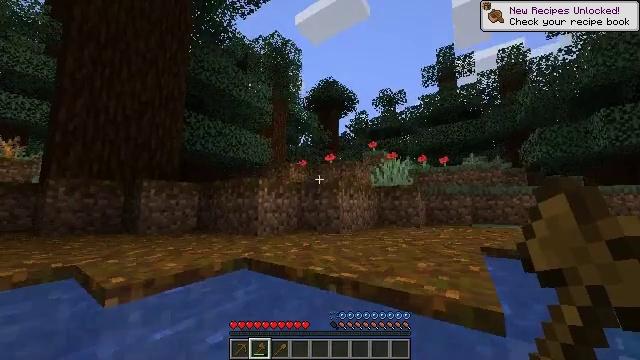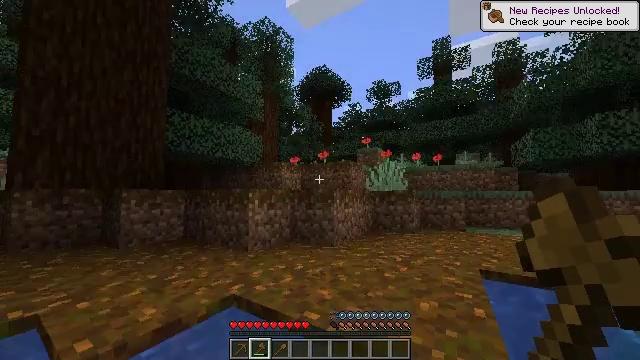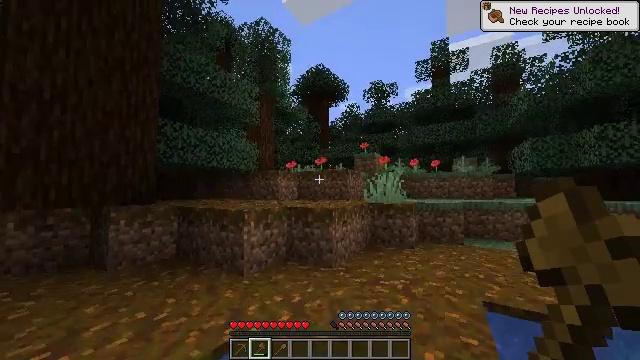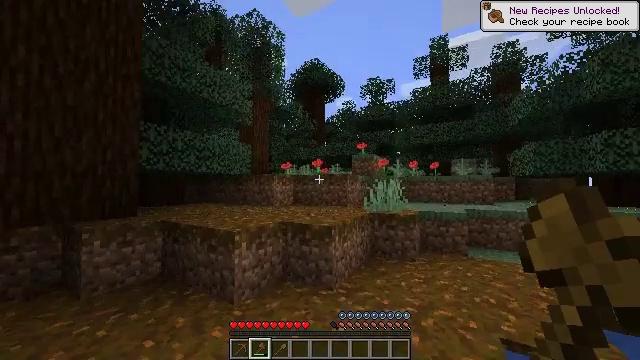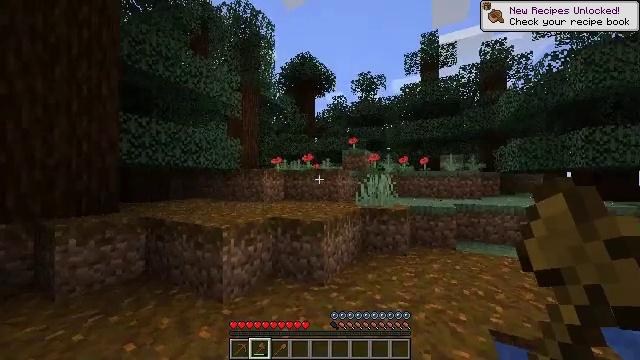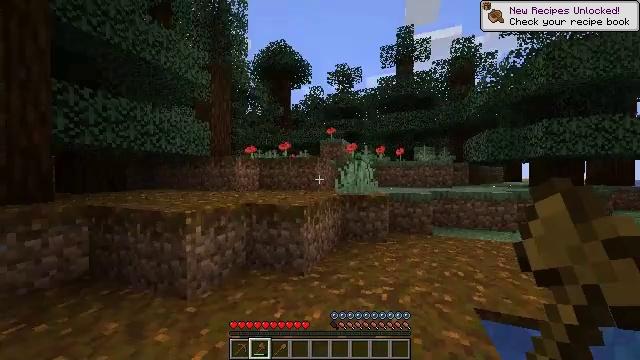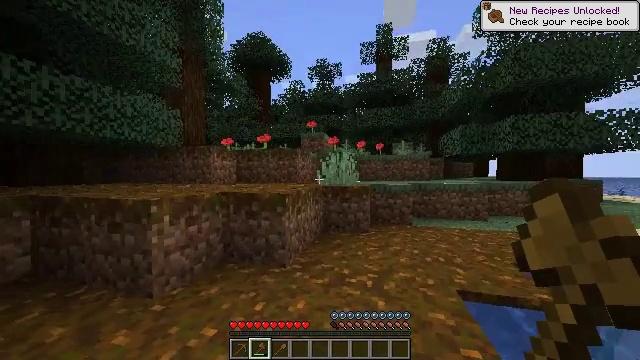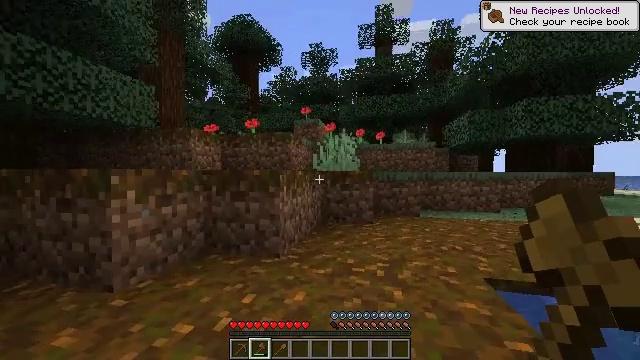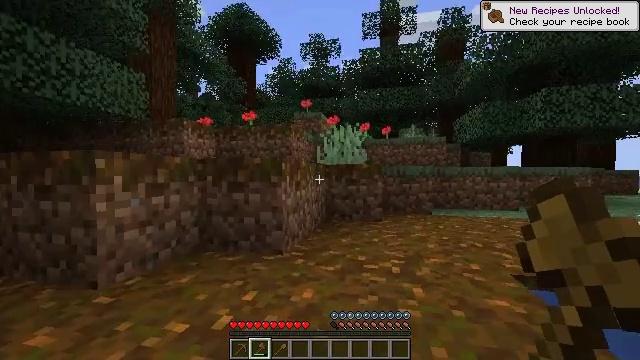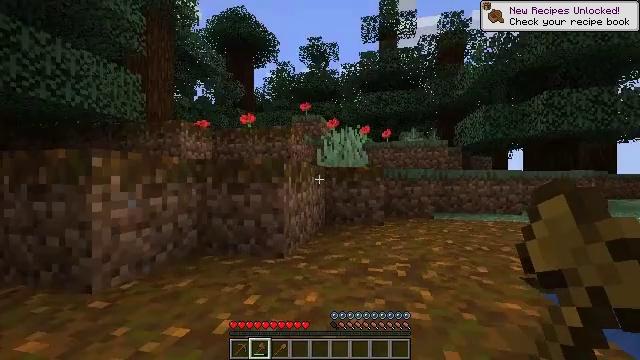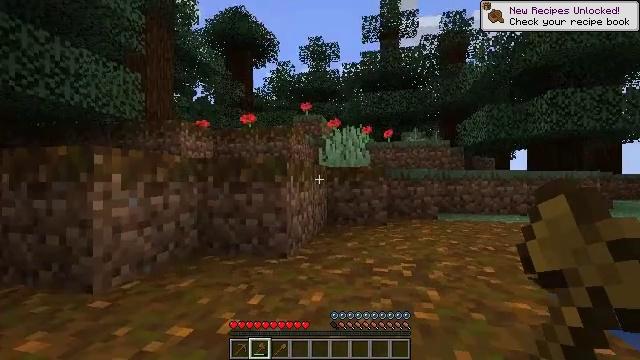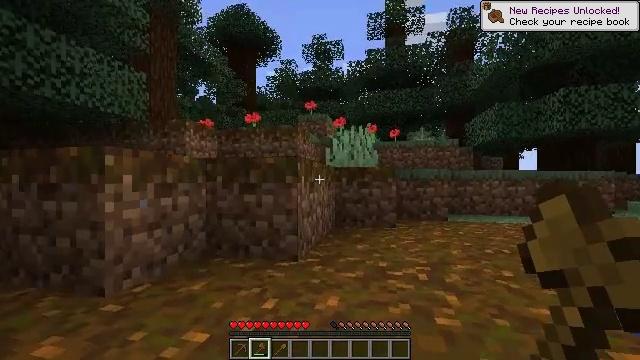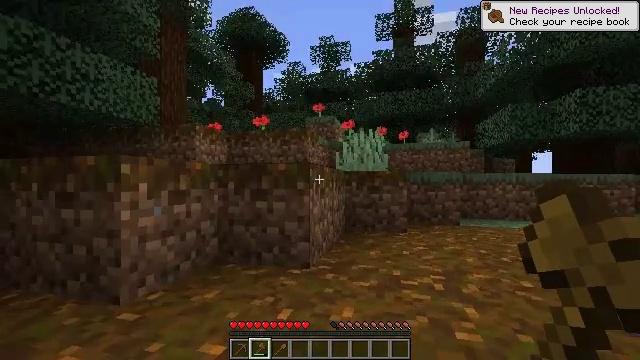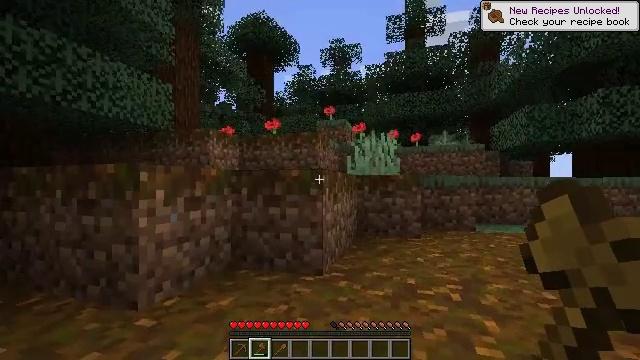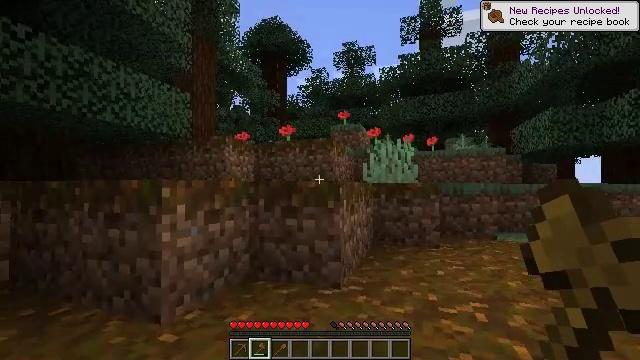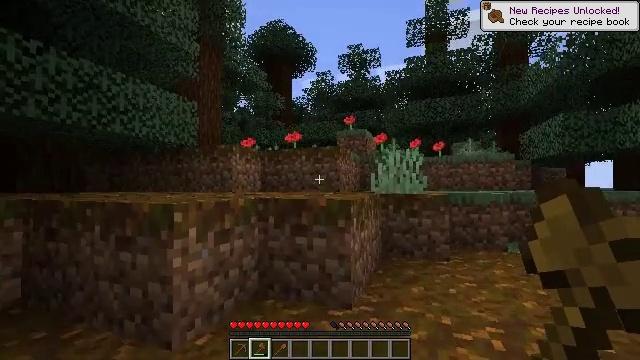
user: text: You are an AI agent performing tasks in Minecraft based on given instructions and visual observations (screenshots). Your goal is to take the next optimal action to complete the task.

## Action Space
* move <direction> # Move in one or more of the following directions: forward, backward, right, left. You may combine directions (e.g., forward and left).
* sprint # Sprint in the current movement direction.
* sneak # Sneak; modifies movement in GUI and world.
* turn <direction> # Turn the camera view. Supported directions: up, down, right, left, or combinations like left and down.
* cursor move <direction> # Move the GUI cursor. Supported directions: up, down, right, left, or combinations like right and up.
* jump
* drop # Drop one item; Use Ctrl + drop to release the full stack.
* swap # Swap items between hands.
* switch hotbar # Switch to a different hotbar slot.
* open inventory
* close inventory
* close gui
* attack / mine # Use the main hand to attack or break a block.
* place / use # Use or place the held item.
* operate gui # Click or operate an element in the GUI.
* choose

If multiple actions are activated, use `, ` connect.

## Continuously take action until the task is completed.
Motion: motion action
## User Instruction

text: Collect mossy cobblestone from a structure.
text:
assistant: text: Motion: move forward, sprint, turn right and down, jump
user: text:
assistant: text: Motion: move forward, sprint, jump
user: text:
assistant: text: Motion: move forward, sprint, turn right and down, jump
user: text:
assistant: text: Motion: move forward, sprint, turn right and down, jump
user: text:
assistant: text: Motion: move forward, sprint, turn right and down, jump
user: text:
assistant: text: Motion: move forward, sprint, turn right, jump
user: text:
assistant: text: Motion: move forward, sprint, turn right, jump
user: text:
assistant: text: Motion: move forward, sprint, jump
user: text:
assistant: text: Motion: move forward, sprint, turn up, jump
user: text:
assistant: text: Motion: move forward, sprint, jump
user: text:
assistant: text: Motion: move forward, sprint, jump
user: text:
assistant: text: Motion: move forward, sprint, turn left, jump
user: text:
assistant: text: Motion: move forward, sprint, turn left, jump
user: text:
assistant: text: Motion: move forward, sprint, turn left, jump
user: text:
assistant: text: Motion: move forward, sprint, jump
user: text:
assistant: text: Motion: move forward, sprint, jump
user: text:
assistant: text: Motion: move forward, sprint, jump
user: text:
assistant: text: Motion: move forward, sprint, turn right and down, jump
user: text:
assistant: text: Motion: move forward, sprint, jump
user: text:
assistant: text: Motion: move forward, sprint, jump
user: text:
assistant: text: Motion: move forward, sprint, jump
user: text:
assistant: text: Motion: move forward, sprint, jump
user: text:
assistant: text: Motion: move forward, sprint, jump
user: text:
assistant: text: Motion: move forward, sprint, jump
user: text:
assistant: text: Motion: move forward, sprint, jump
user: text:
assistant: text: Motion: move forward, sprint, jump
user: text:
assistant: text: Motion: move forward, sprint, turn left, jump
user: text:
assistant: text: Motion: move forward, sprint, turn left, jump
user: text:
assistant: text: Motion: move forward, sprint, turn left, jump
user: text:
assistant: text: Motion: move forward, sprint, turn left, jump